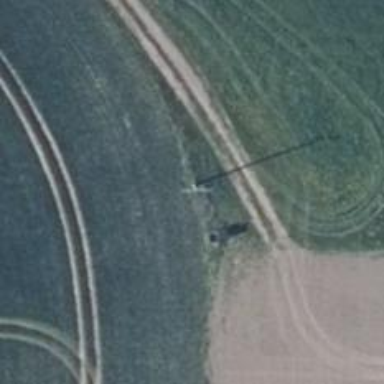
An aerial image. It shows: Power pole.